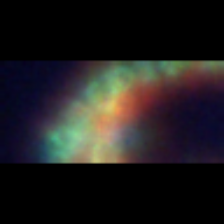
Taxon: Chaetoceros
Group: Diatoms